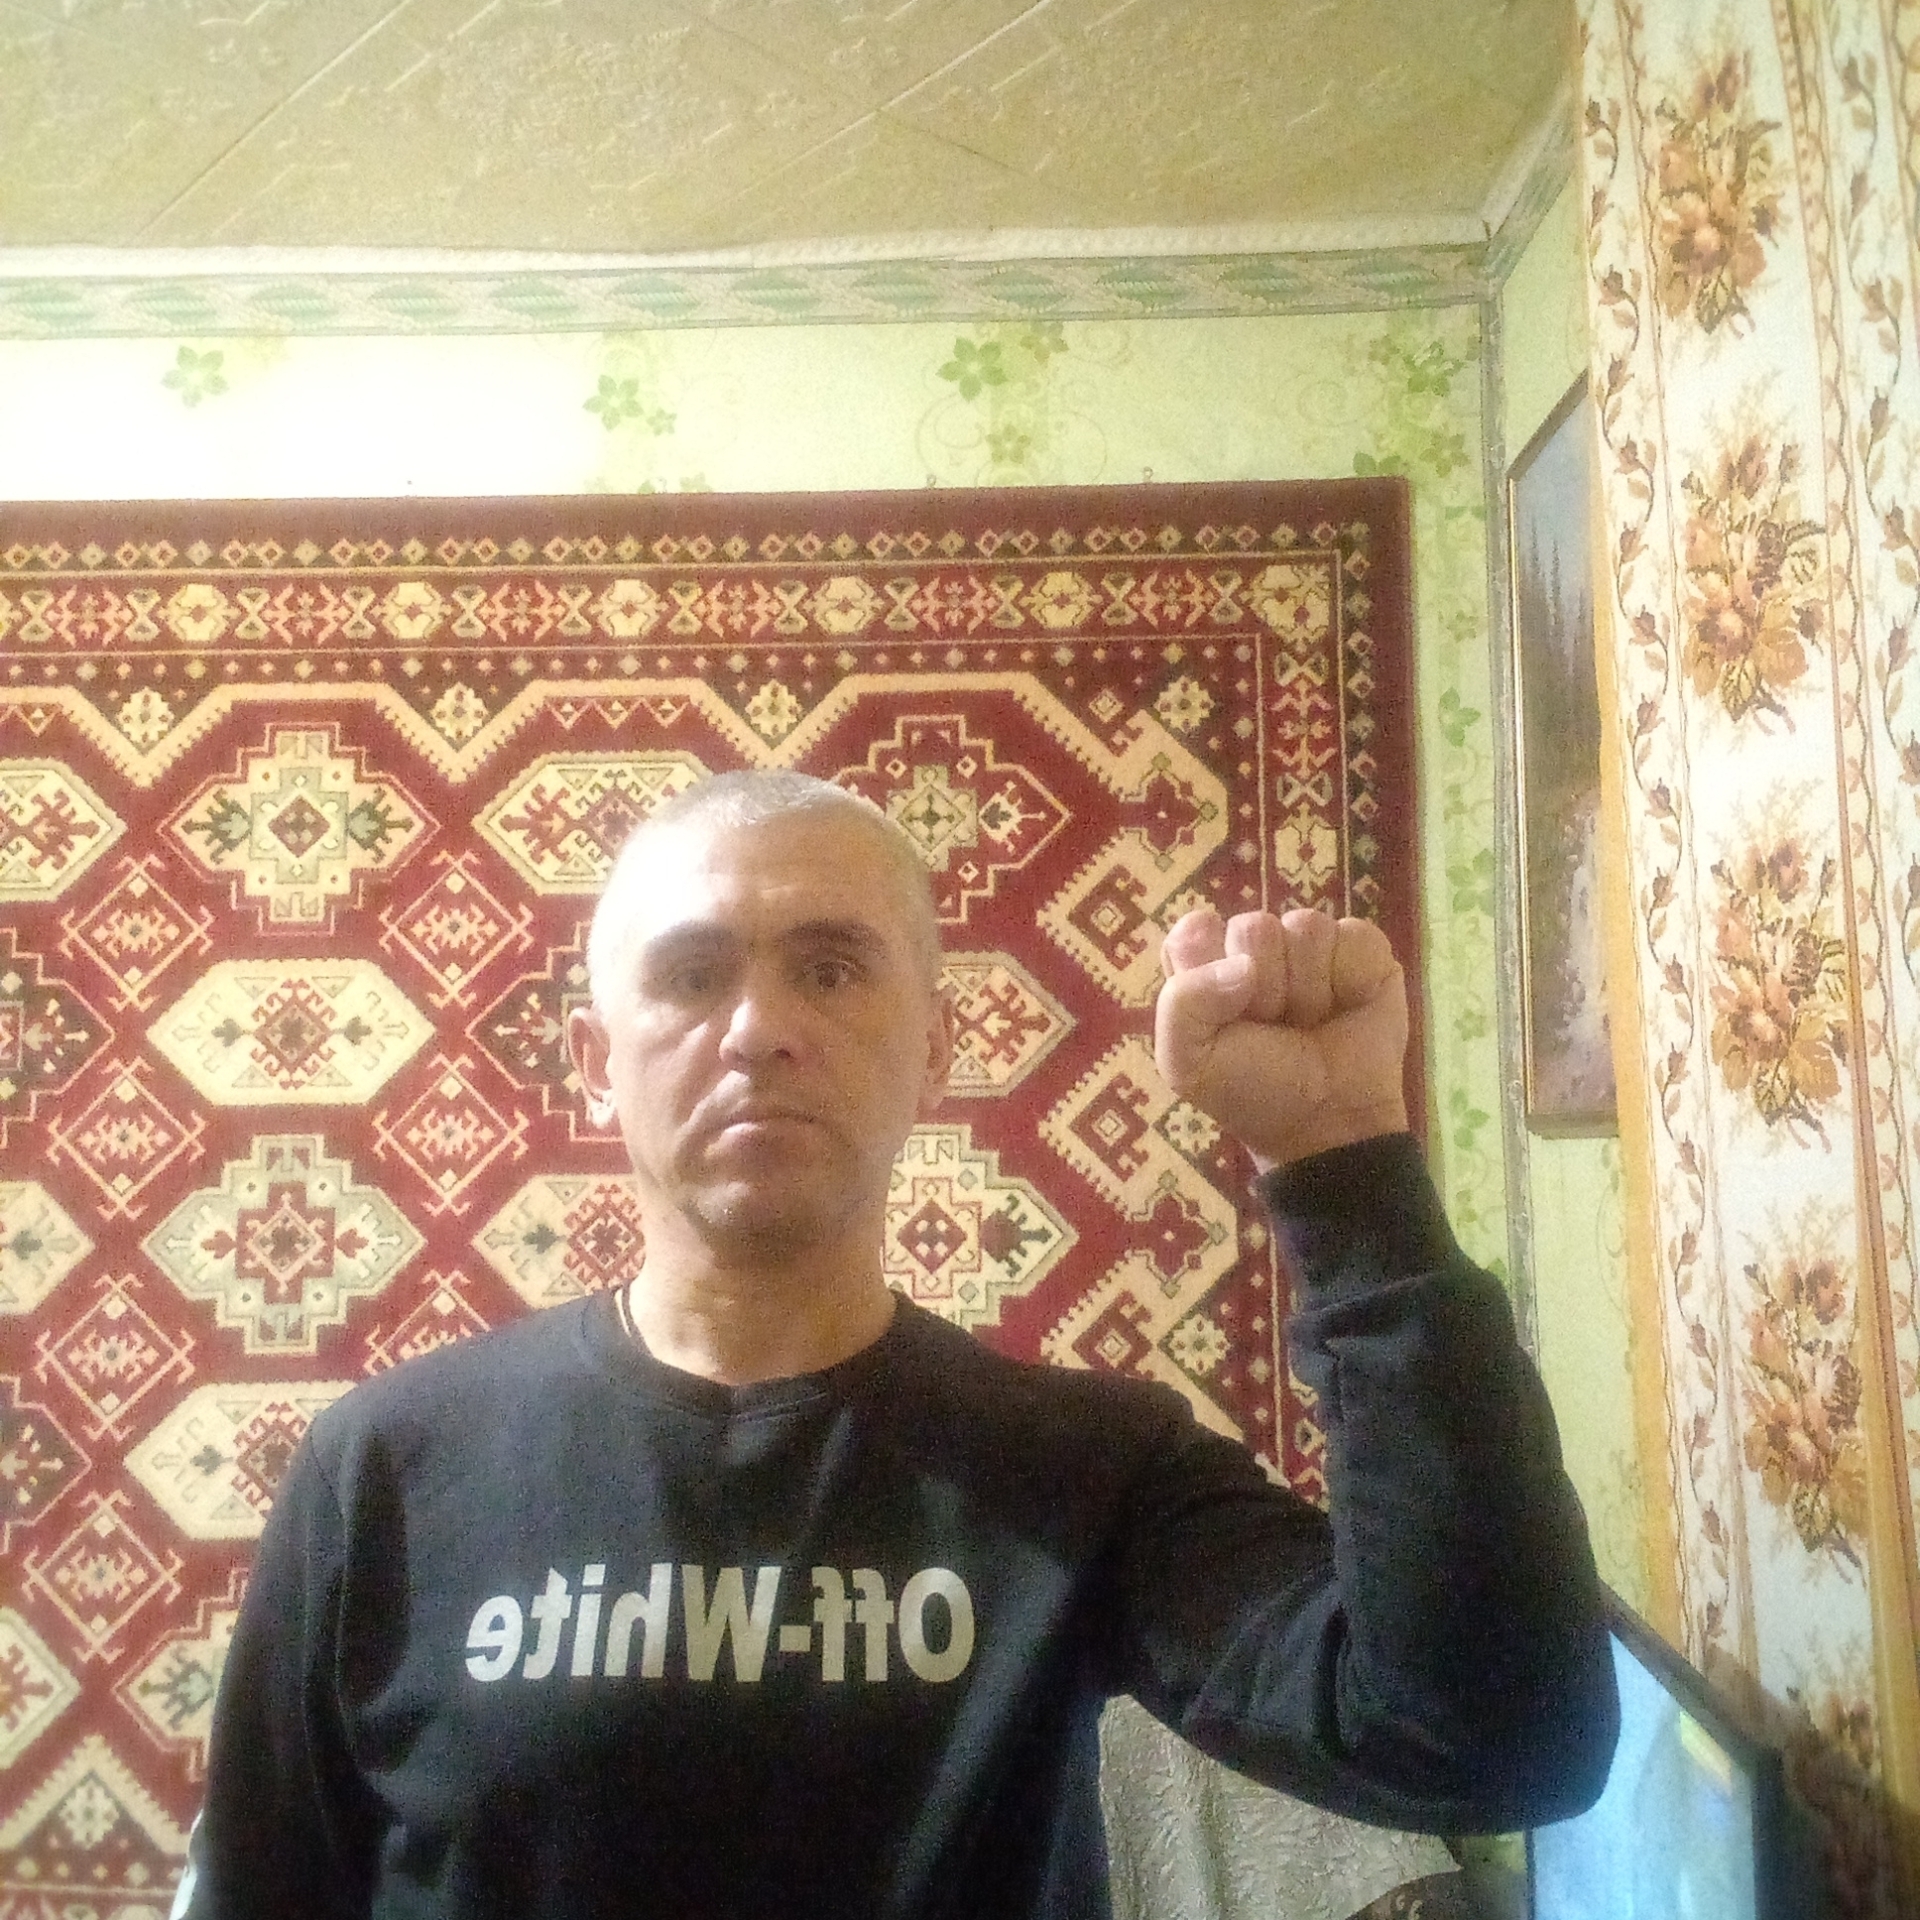
Label: noise